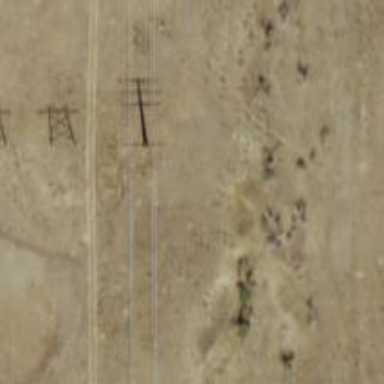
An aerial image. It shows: Power tower.